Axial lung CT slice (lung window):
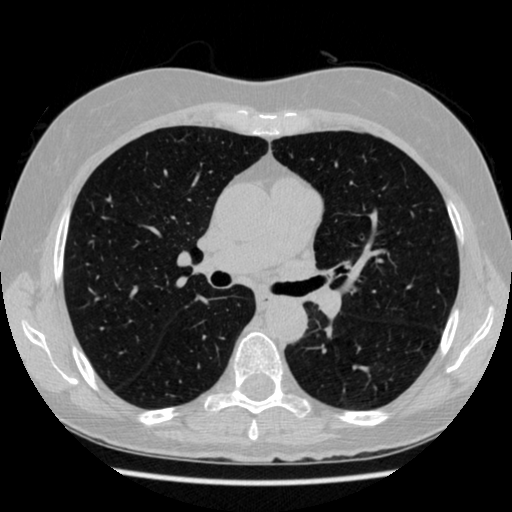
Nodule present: no